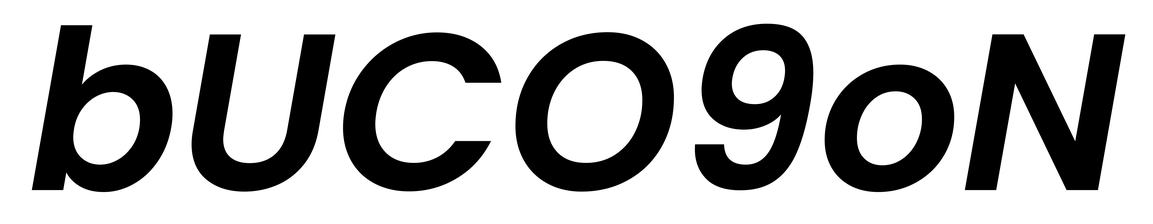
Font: Poppins-SemiBoldItalic